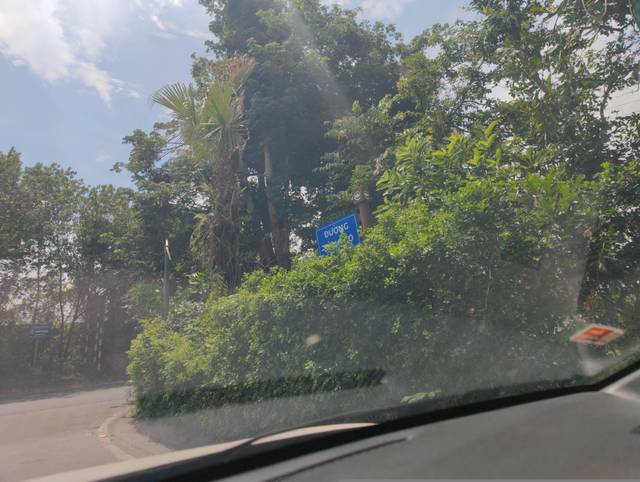
Region: Vietnam
Coordinates: 20.974, 105.92